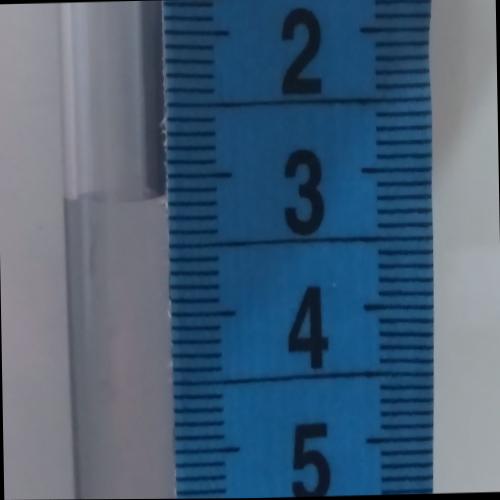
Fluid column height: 3.1 cm